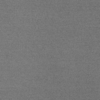
Label: dusty